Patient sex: M
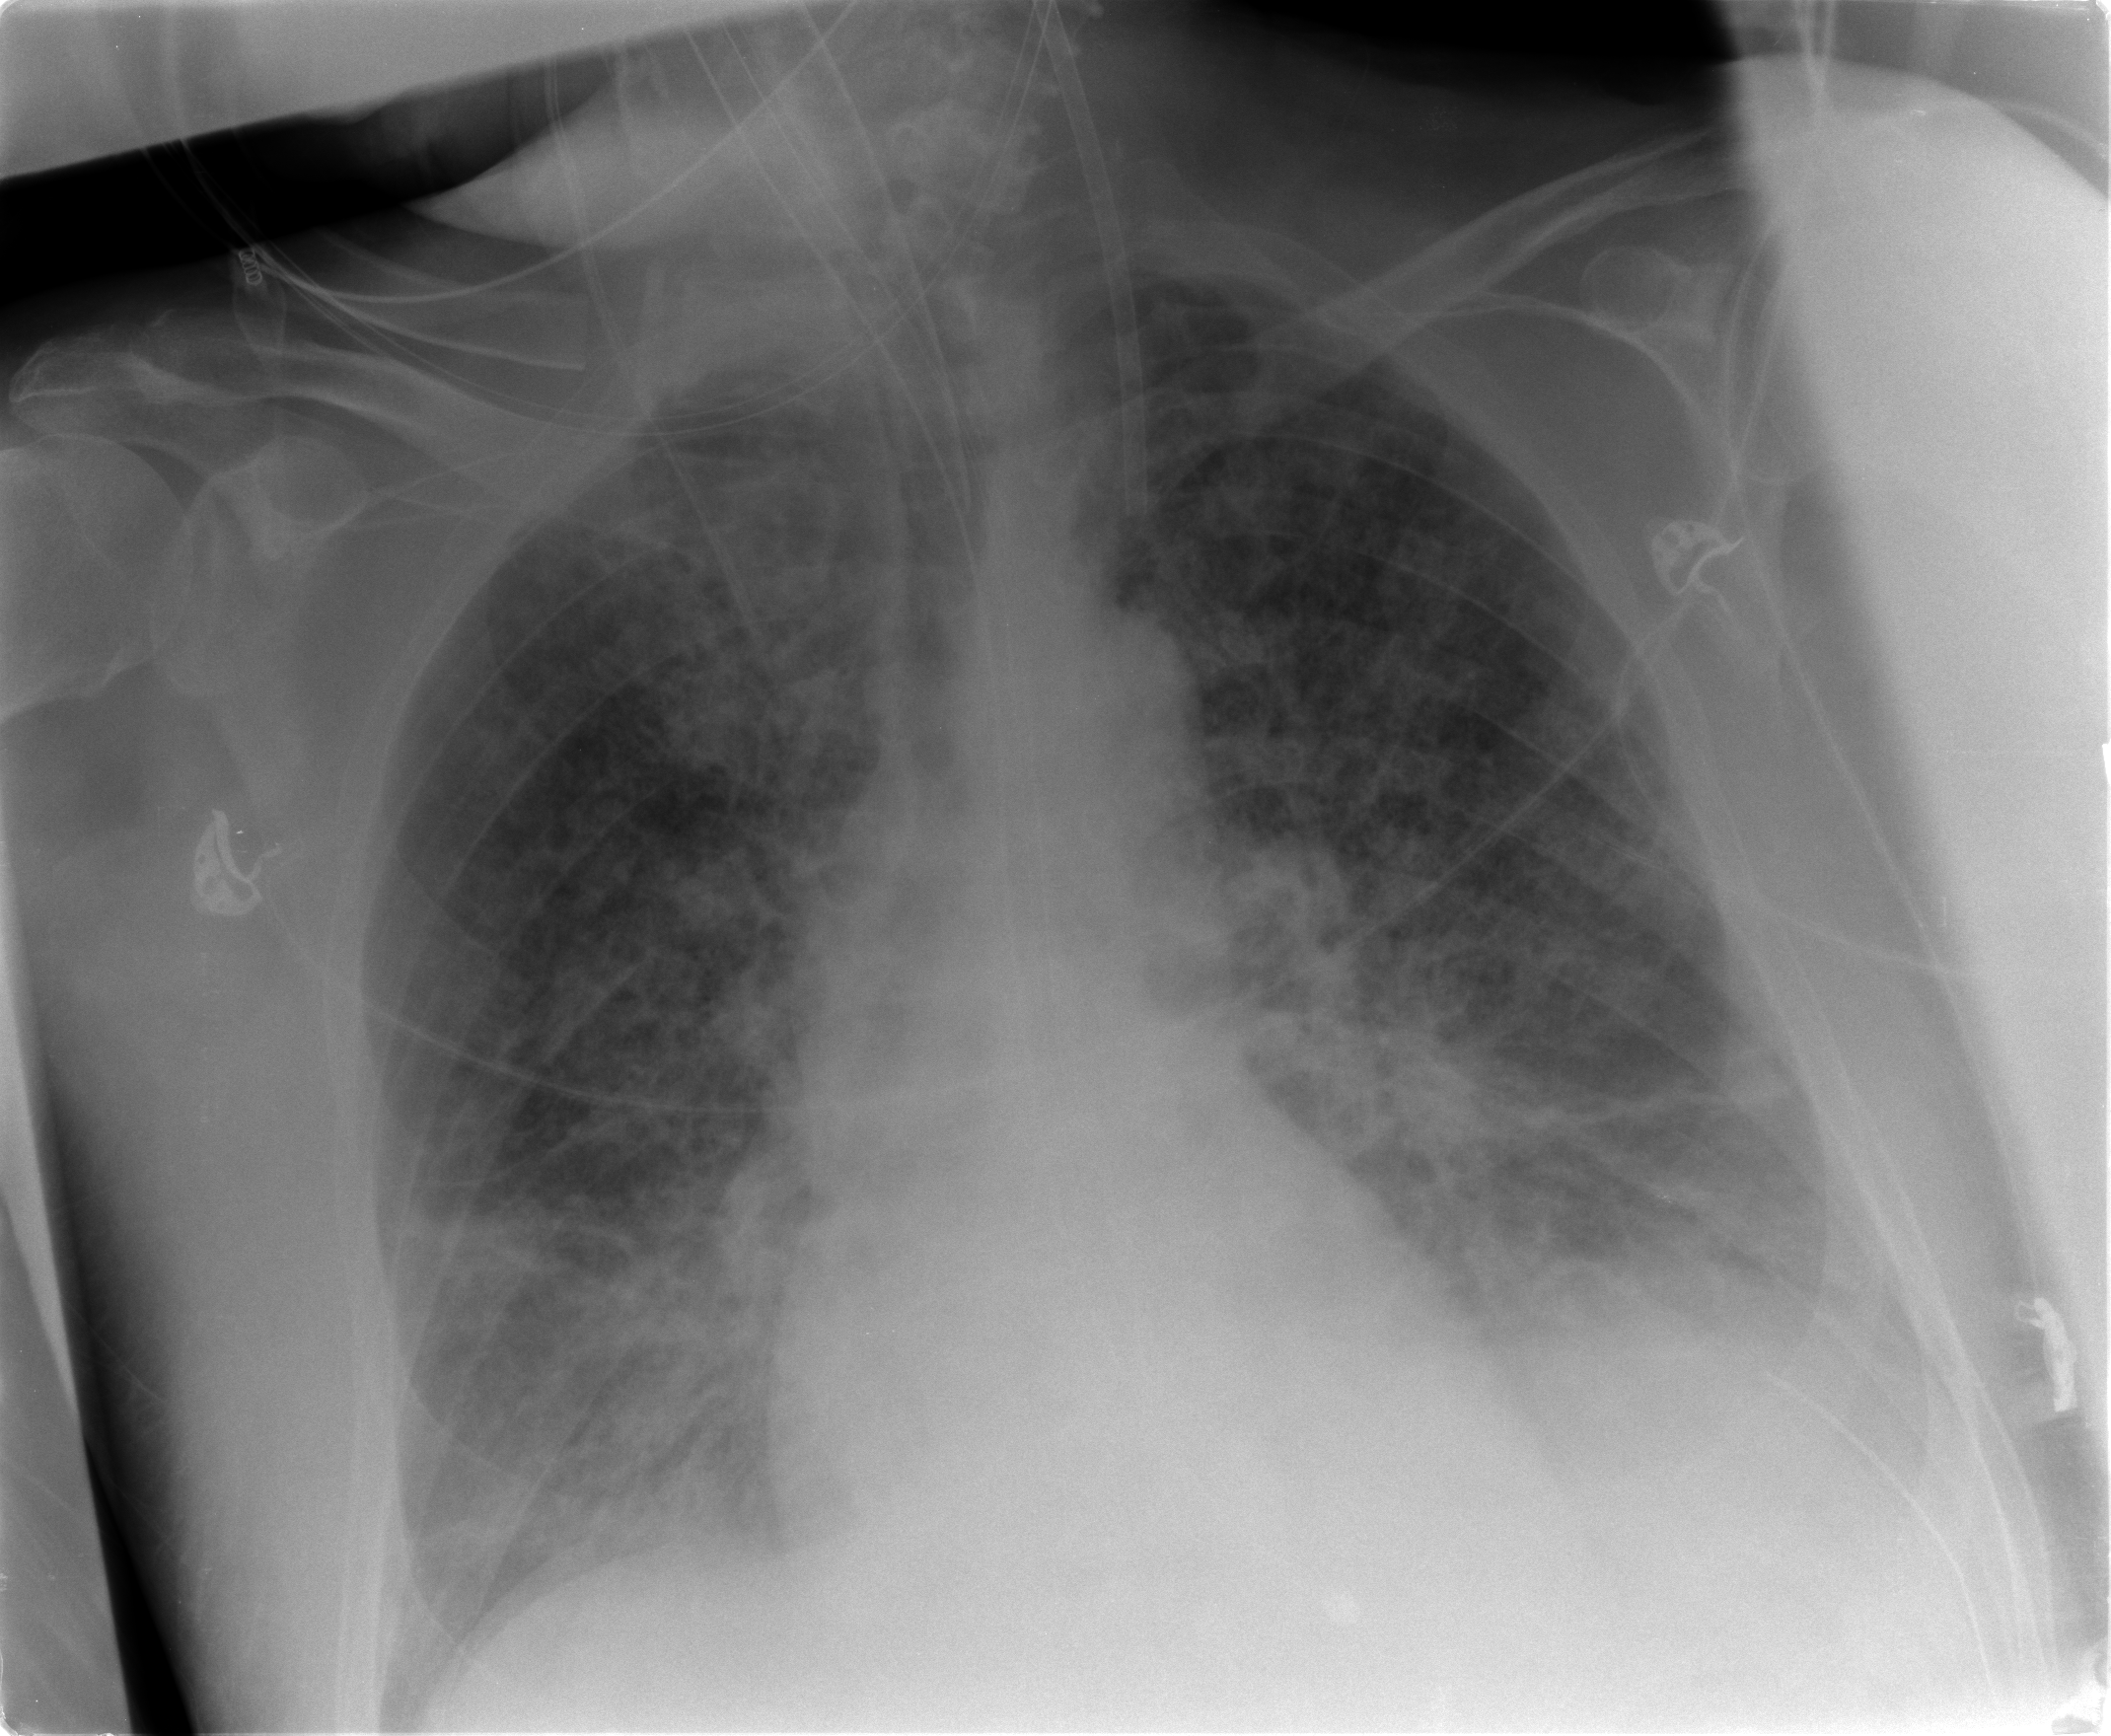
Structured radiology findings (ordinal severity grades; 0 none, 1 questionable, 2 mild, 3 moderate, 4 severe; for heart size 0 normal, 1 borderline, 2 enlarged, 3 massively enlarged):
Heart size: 1
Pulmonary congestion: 3
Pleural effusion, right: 1
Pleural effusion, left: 2
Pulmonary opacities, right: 3
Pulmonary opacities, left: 3
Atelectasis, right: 2
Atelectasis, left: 1